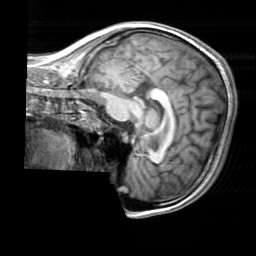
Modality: T1w
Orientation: sagittal
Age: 22
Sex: female
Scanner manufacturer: siemens
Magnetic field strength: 3 T
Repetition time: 2.3 s
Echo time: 0.00303 s